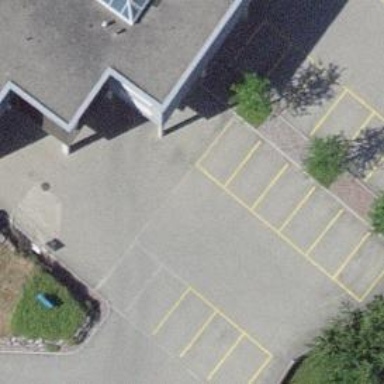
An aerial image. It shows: Parking aisle designated as service road.